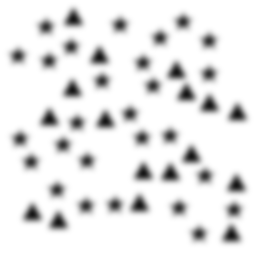
Squares: 0
Triangles: 17
Stars: 27
Total shapes: 44